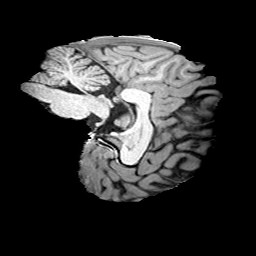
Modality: T1w
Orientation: sagittal
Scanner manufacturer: siemens
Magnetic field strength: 3 T
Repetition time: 2 s
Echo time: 0.0024 s